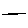
Label: line